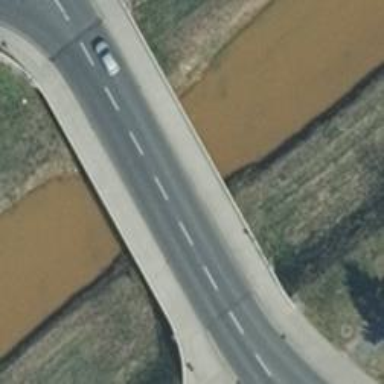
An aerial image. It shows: Man-made bridge.